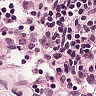
Metastatic tissue present: no